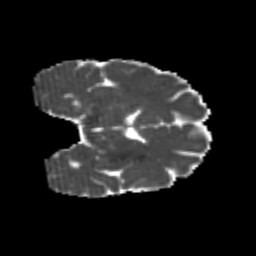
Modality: MD
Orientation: coronal
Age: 20
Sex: female
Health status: healthy
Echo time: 0.074 s